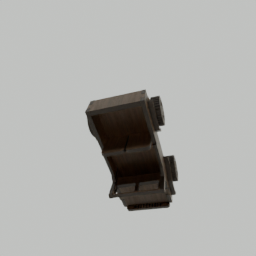
Label: mechanical